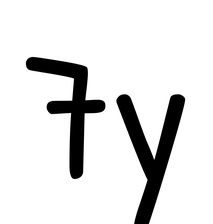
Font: PatrickHand-Regular